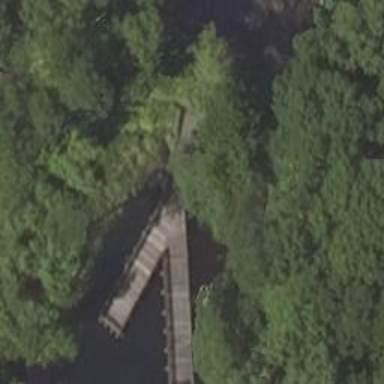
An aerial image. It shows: Pier located along footway.